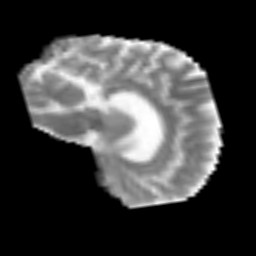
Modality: MD
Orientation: sagittal
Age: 31
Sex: female
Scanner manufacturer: siemens
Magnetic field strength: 3 T
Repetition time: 3.2 s
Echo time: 0.081 s